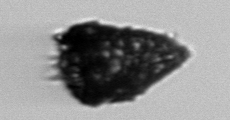
Label: Tintinnopsis